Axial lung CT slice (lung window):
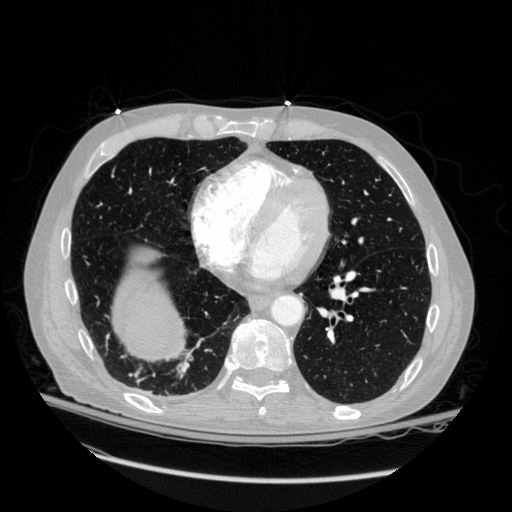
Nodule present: no